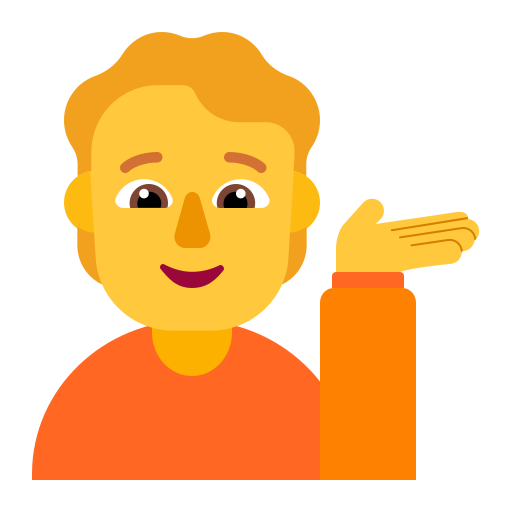
person tipping hand flat default